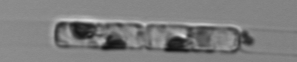
Label: Guinardia_delicatula_TAG_internal_parasite